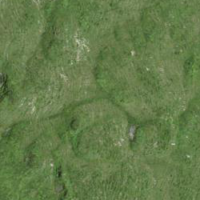
EUNIS habitat code: 26
Species observed at this site:
Arnica montana